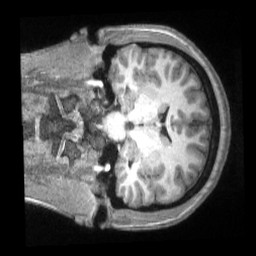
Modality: T1w
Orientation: coronal
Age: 21
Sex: female